Question: This is default layout of the panes in dnn 5.5.

Is it possible to change that into 3x3 grid with equal sized squares ?
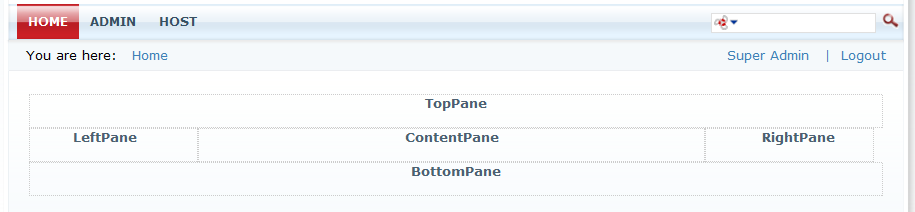
Answer: All the panes are defined by the skin you are using. There are many free skins, skins for sale, or you can create your own skin to meet just about any layout you can imagine.
You can edit the skin files directly on the disk, but when an upgrade is applied you will lose your changes. The easiest way around that is to copy the skin directory to one with your own name. It should then be available in the skin drop down on the Admin | Skins page. Because it was not "installed" from a package it will be marked as a legacy skin, you can ignore that.
The default skin is located in Portals\_default\Skins\MinimalExtropy (MinimalExtropyPro if you are using Pro). Copy the whole folder to your own folder e.g. Portals\_default\Skins\MySkin. The default skin has many minor variations to choose from (e.g. 1024, 1280, full width etc.). Be sure you know which one you are using, and then edit the applicable .ascx file.
In it you will find a section that looks like:
'''
<div class="content_width">
<div runat="server" id="TopPane" class="TopPane" ></div>
<table width="99%" border="0" cellspacing="0" cellpadding="0">
<tr>
<td valign="top" id="LeftPane" class="LeftPane" runat="server">
</td>
<td valign="top" id="ContentPane" class="ContentPane" runat="server">
</td>
<td valign="top" id="RightPane" class="RightPane" runat="server">
</td>
</tr>
</table>
<div runat="server" id="BottomPane" class="BottomPane" ></div>
</div>
'''
Edit this section to get the layout that you want. Pretty much any HTML tag that acts like a container, or any asp.net control that acts like a container can be used as a pane by applying the runat="server" attribute, and giving it an ID that ends with "Pane". Every layout MUST have a ContentPane, other than that you are free to name/style/organize the panes pretty much any way that you see fit.